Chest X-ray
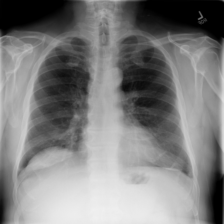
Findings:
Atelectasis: negative
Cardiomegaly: negative
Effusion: negative
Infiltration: negative
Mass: negative
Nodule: negative
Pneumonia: negative
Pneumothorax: negative
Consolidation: negative
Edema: negative
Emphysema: negative
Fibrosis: negative
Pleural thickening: negative
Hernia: negative